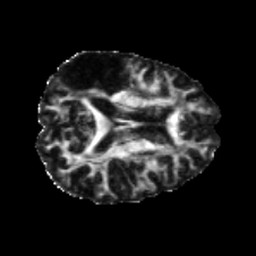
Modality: FA
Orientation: axial
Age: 59
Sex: female
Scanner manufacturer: siemens
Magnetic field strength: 3 T
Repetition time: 5.25 s
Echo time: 0.08 s